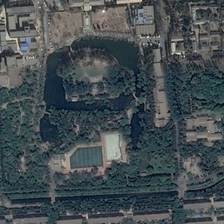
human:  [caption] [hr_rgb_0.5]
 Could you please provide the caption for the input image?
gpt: many green trees and some buildings are around a pond in a park .

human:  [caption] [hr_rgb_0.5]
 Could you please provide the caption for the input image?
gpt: many green trees and some buildings are around a pond in a park .

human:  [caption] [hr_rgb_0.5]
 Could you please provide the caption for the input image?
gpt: many green trees and some buildings are around a pond in a park .

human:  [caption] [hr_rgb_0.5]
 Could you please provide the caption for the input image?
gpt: many green trees and some buildings are around a pond in a park .

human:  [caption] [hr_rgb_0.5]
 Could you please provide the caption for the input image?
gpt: many green trees and some buildings are around a pond in a park .